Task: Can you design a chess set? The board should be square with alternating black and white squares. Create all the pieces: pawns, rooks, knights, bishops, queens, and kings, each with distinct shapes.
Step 2769:
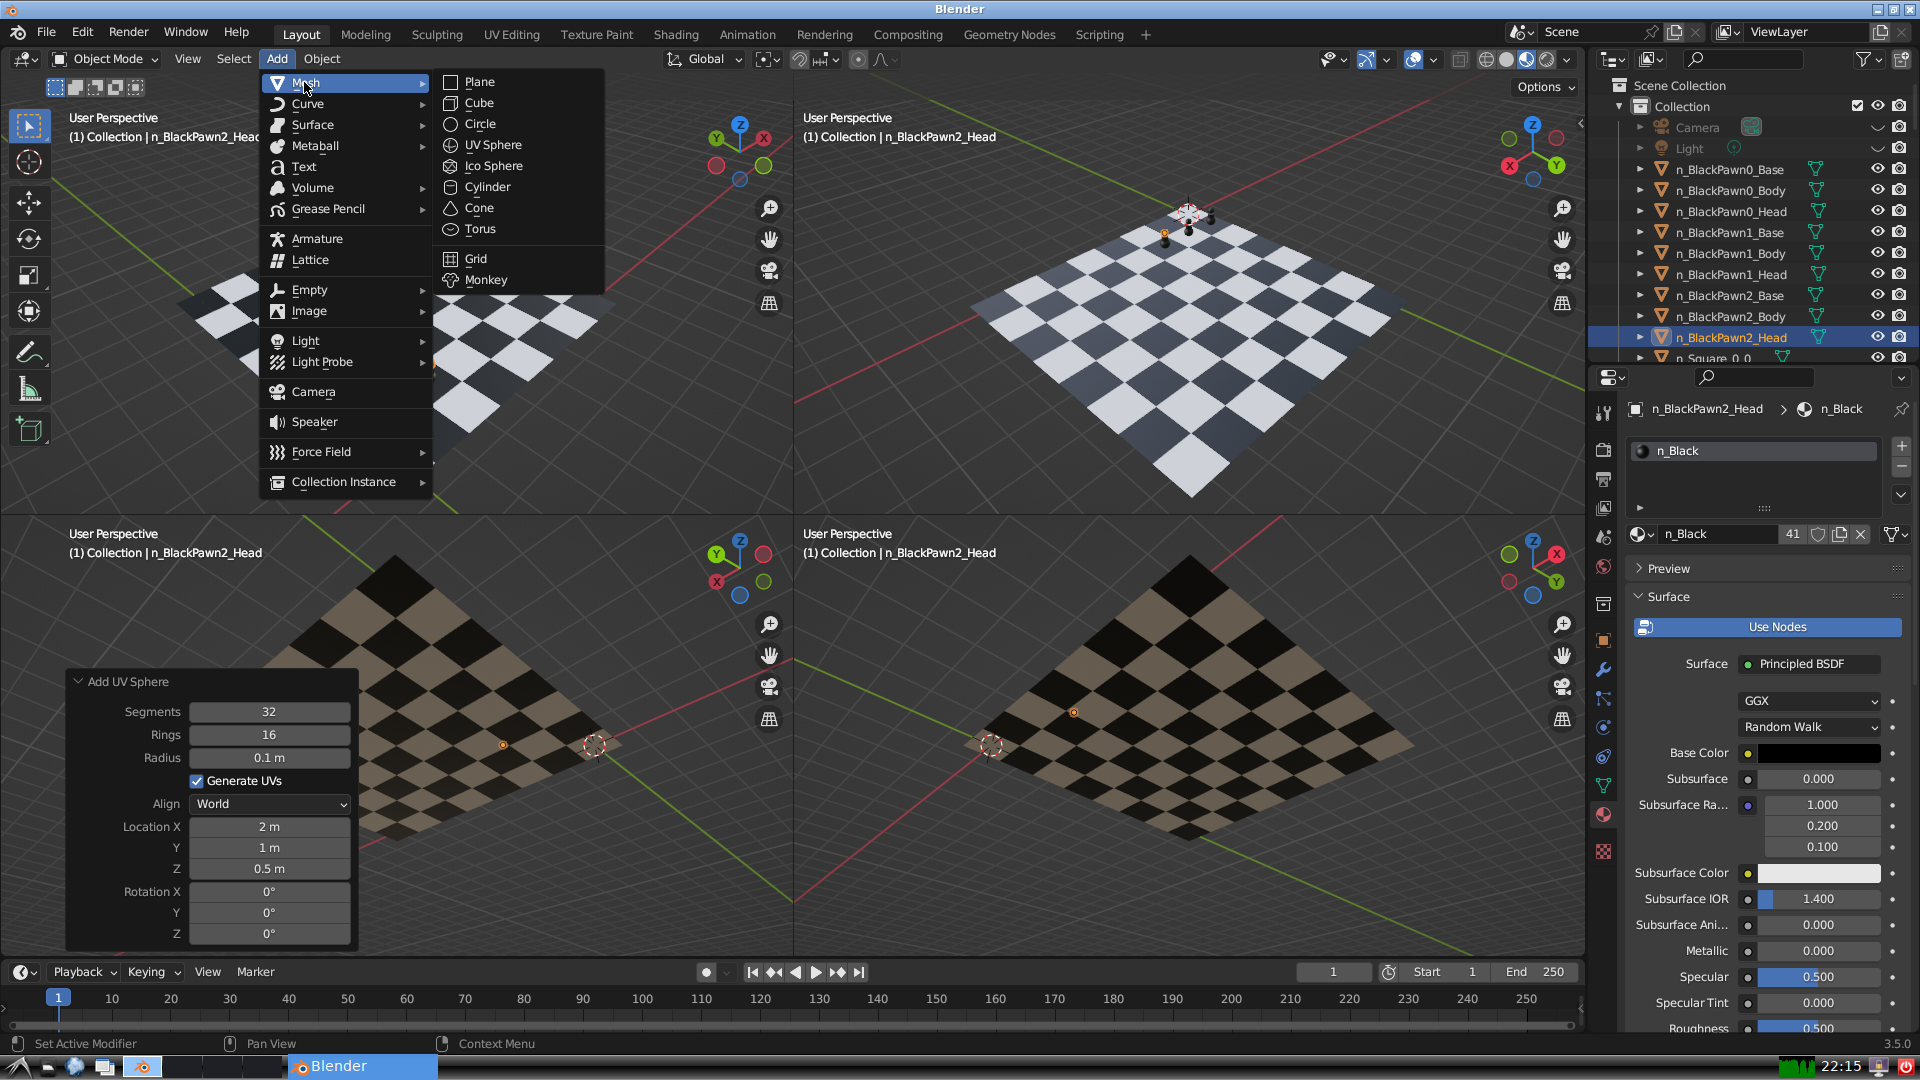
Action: {"mouse_move": [499, 144]}